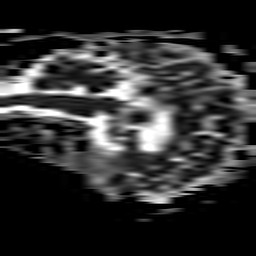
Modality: ADC
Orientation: sagittal
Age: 47
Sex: female
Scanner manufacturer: philips
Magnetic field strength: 3 T
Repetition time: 3.078 s
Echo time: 0.076 s